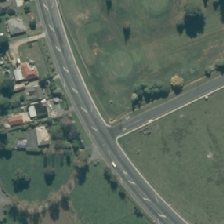
Land cover: urban_parkland